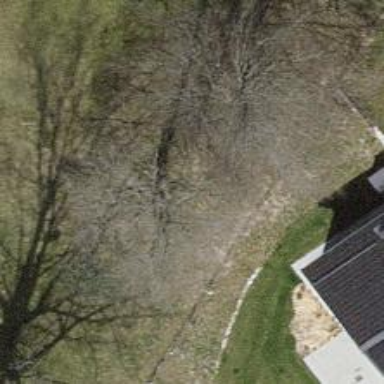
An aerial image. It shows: Deciduous broadleaved tree in garden.